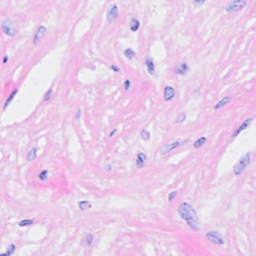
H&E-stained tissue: Breast